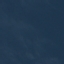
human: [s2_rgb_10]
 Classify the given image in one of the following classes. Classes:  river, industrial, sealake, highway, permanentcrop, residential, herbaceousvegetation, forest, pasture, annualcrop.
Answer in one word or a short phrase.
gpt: SeaLake